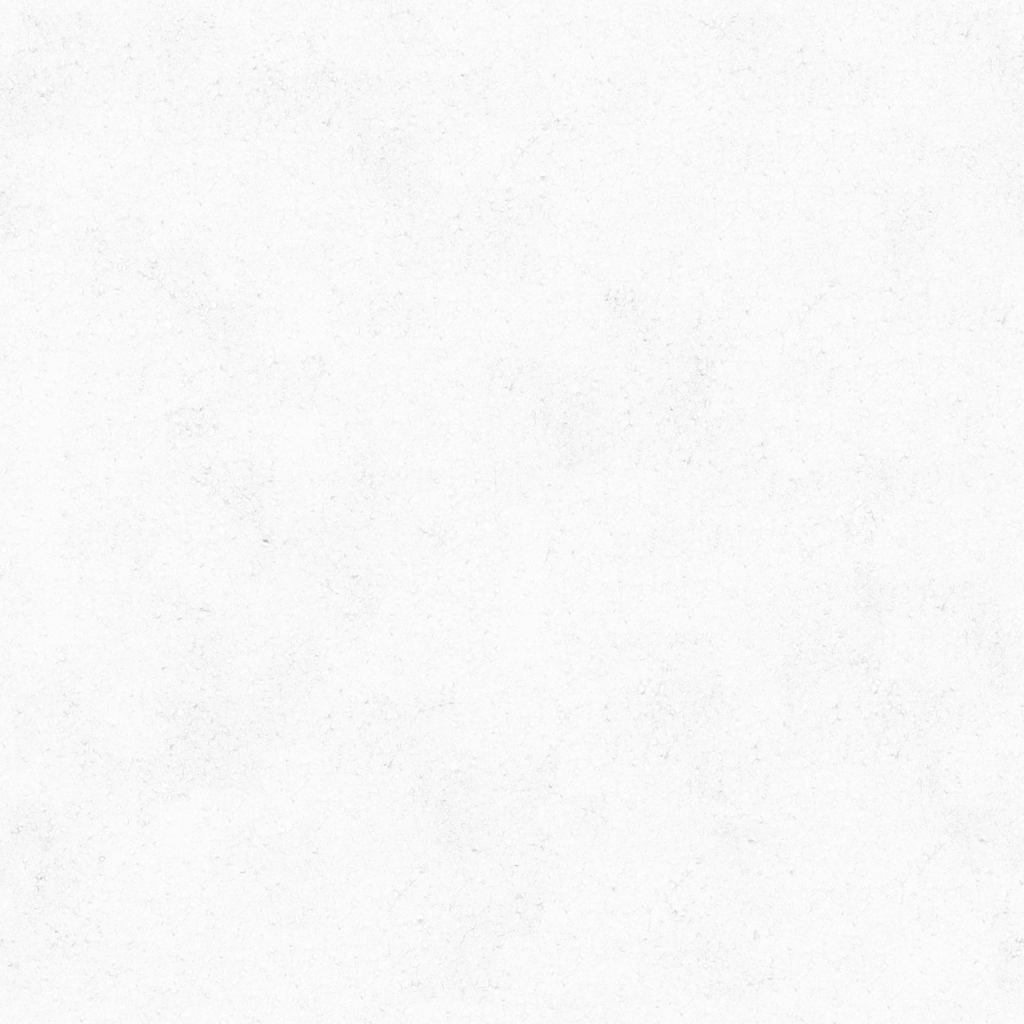
Texture map type: AmbientOcclusion